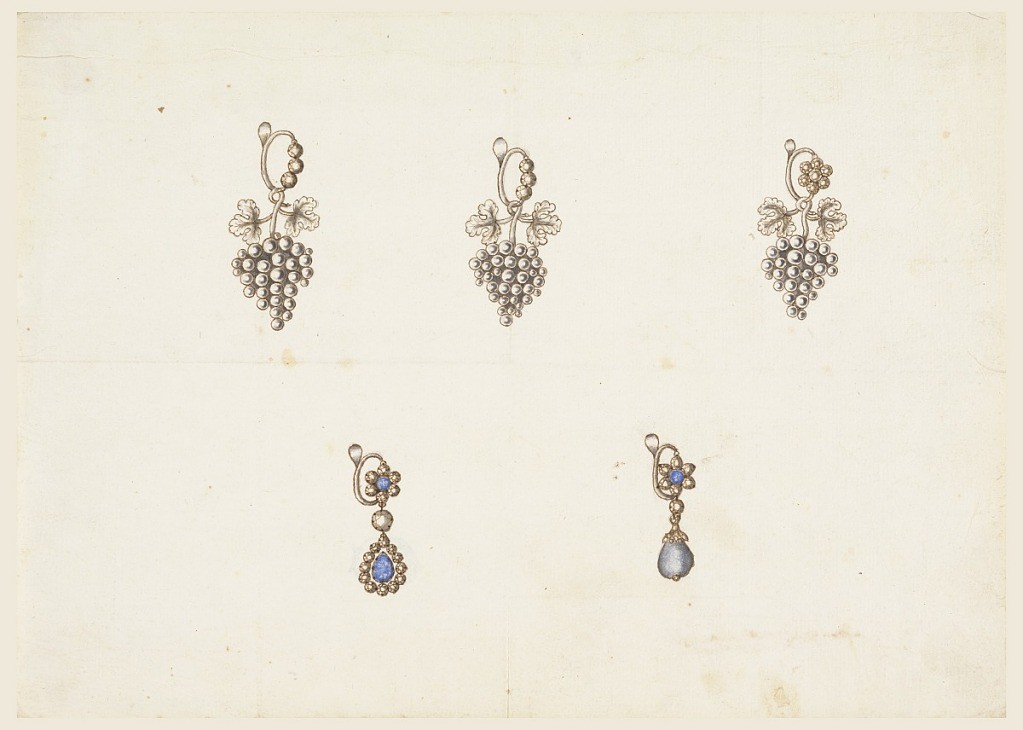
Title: Five Earrings
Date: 1825–30
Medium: Pen and ink, brush and sepia, gray watercolor on paper
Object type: Drawing
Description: Above three and below two earrings. Each of the above consists of a ring of diamonds and a hanging bunch of grapes with two leaves. Below left, upon the ring a blossom, a hanging diamond and below it a blue one, drop-like, in inverse direction, framed by a row of diamonds. Below right, upon the ring a blossom, a hanging small diamond and drop-like blue one with a chalice.